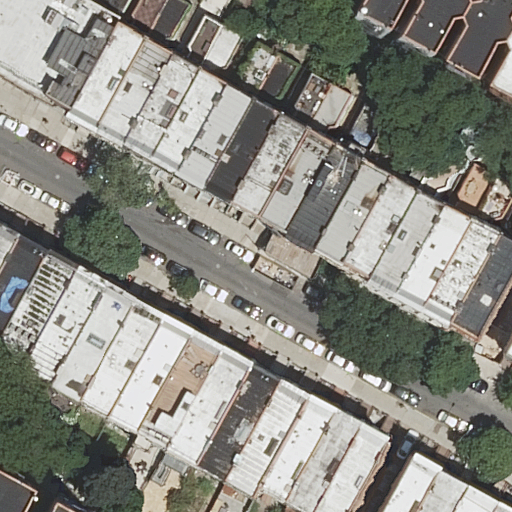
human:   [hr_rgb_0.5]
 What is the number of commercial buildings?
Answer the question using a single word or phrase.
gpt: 0

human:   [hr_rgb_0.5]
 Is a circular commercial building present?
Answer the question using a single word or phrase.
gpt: no

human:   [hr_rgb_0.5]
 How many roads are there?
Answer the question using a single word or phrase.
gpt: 1

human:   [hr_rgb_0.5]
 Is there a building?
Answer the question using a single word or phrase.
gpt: yes

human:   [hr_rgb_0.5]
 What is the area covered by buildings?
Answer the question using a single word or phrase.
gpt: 4693m2

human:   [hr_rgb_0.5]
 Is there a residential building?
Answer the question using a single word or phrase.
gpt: yes

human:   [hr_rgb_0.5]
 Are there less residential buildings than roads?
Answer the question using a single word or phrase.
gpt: no

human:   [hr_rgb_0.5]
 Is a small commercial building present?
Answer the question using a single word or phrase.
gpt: no

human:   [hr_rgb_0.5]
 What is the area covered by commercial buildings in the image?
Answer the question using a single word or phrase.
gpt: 0m2

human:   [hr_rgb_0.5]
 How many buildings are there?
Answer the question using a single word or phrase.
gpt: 41

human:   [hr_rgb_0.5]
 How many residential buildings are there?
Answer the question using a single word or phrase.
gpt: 41

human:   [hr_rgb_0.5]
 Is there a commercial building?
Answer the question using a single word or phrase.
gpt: no

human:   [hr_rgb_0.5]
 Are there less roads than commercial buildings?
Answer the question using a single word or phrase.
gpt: no

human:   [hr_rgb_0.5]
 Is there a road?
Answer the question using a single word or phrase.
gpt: yes

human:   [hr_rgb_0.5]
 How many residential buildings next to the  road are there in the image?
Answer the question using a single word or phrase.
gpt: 41

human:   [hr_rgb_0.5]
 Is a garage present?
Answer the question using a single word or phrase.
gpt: no

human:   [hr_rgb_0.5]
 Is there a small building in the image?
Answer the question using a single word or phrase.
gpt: yes

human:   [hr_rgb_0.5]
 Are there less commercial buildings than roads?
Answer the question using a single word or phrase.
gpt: yes

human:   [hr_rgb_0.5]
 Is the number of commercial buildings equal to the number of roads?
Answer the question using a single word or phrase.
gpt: no

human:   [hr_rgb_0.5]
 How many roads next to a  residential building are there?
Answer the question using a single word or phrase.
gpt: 1

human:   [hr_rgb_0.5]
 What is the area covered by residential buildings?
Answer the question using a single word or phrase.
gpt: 4693m2

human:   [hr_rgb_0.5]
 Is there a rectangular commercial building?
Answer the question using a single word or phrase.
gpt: no

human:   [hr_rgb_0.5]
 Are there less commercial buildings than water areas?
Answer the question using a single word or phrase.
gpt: no

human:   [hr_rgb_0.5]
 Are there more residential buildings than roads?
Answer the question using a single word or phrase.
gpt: yes

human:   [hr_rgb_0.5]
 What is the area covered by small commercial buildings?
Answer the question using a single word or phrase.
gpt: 0m2

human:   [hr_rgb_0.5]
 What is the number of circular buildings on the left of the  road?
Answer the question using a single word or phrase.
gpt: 0

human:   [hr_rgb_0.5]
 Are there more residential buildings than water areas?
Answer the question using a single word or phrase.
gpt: yes

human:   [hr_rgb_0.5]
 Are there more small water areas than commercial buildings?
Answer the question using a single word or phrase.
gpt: no

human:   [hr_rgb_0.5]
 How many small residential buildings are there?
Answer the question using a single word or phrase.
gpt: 15

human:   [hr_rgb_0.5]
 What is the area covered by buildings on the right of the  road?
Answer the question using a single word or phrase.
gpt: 2390m2

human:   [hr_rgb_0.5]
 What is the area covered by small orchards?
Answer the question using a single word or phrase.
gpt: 0m2

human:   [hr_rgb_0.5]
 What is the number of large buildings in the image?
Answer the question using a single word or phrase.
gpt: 0

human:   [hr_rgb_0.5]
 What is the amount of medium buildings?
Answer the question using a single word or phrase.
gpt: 26

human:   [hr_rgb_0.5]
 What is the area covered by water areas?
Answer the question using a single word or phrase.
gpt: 0m2

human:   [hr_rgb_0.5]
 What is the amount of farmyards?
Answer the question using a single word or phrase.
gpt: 0

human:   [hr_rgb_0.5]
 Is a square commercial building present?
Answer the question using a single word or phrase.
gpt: no

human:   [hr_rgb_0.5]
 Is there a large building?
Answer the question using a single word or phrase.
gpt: no

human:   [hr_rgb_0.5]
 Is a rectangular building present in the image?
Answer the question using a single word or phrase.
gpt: yes

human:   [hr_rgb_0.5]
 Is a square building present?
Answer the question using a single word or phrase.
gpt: no

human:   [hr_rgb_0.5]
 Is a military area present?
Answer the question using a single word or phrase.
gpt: no

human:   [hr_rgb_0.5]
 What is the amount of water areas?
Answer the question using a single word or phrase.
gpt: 0

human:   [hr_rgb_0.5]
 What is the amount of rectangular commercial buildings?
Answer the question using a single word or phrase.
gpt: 0

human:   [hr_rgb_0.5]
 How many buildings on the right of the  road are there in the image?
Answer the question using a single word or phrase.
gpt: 19

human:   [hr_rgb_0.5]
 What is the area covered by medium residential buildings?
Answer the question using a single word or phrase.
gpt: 4357m2

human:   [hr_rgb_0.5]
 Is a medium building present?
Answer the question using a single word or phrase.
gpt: yes

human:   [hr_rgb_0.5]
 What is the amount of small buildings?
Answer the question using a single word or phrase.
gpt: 15

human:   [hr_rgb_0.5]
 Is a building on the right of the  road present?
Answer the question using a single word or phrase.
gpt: yes

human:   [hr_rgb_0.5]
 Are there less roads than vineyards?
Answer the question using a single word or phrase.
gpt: no

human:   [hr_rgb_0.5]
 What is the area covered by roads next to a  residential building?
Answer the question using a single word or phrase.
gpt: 0m2

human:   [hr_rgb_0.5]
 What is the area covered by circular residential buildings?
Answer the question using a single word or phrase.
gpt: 0m2

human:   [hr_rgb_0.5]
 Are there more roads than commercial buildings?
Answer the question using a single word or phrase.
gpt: yes

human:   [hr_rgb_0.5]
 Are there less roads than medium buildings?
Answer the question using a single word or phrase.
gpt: yes

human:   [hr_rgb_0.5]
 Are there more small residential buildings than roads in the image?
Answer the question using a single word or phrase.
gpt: yes

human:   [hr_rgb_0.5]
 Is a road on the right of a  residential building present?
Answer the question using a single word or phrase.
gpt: yes

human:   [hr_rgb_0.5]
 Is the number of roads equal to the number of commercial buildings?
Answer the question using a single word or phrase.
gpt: no

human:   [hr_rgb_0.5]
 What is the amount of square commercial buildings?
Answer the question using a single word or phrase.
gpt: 0

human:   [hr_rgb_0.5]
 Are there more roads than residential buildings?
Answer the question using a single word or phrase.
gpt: no

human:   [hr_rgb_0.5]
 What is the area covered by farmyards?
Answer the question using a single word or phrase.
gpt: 0m2

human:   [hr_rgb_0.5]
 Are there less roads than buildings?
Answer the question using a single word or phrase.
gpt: yes

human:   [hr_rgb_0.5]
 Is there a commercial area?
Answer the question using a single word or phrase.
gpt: no

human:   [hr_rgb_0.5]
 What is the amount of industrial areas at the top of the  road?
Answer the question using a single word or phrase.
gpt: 0

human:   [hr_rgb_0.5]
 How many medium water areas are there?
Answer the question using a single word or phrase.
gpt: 0

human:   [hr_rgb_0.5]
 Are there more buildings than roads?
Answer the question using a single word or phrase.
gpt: yes

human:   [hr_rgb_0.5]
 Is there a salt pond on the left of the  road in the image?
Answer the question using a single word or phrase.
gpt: no